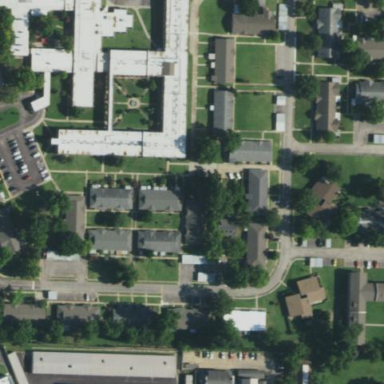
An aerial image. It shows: Nursing home within residential area.